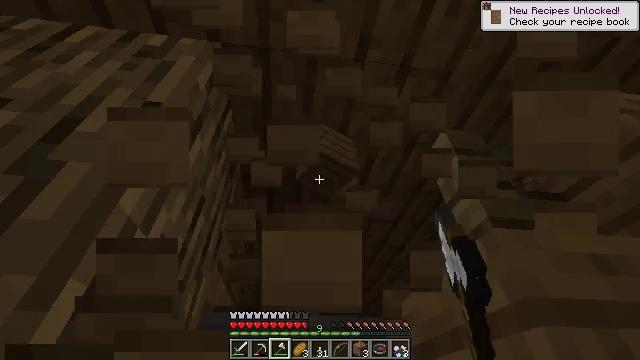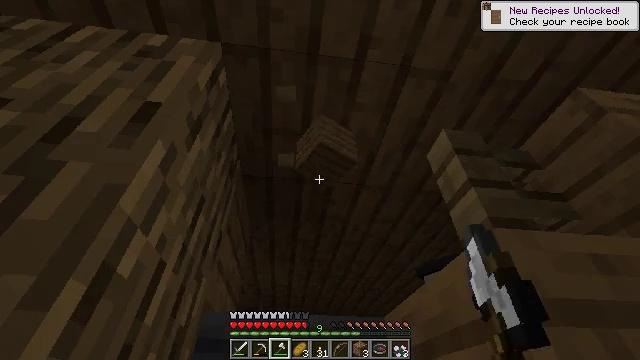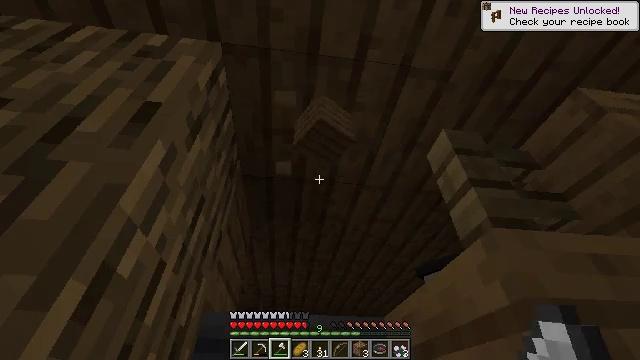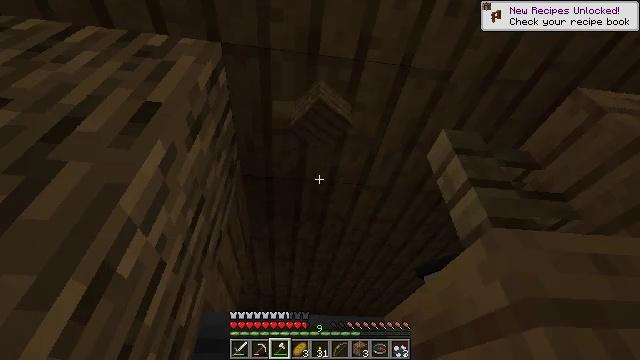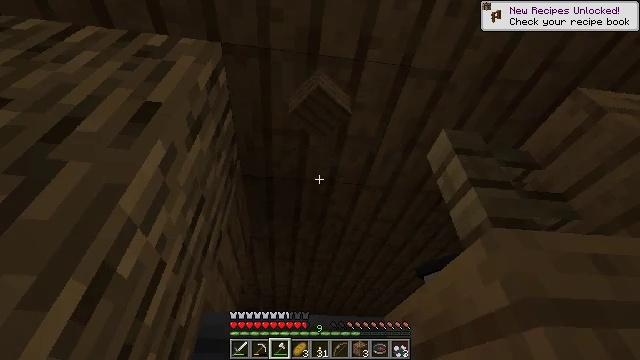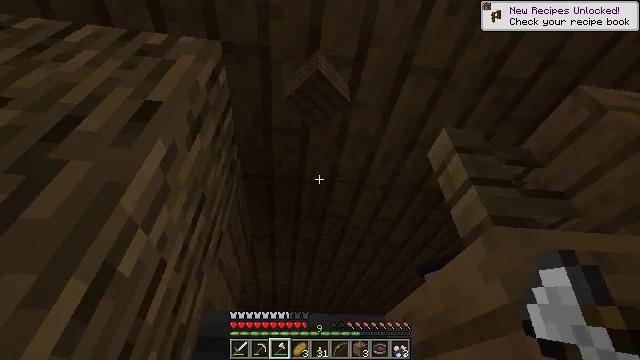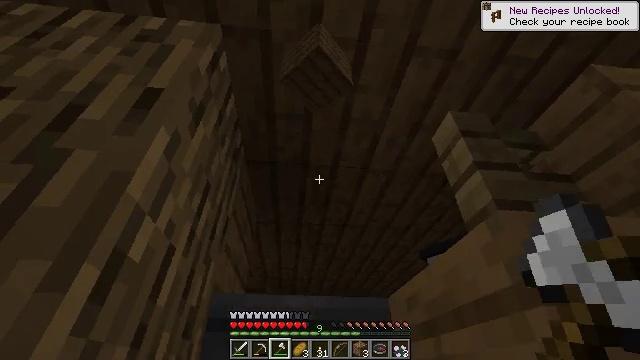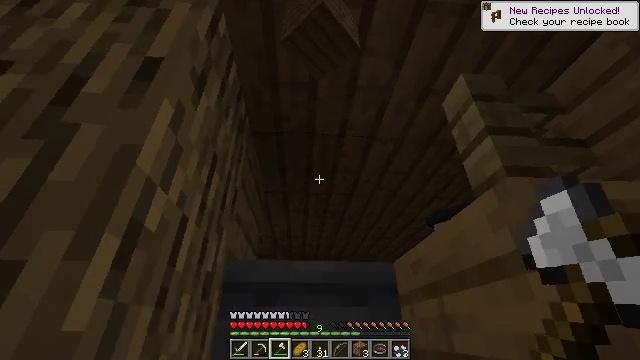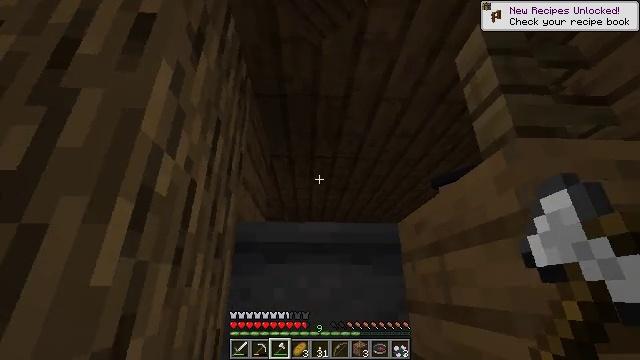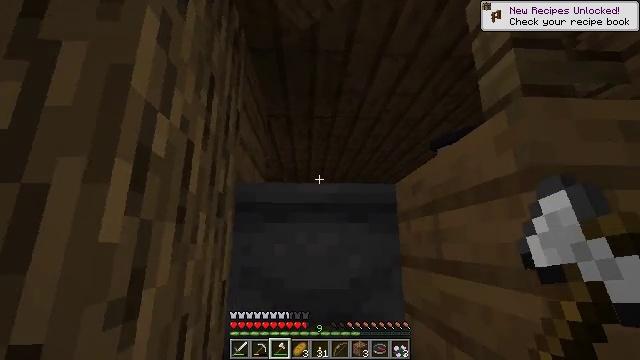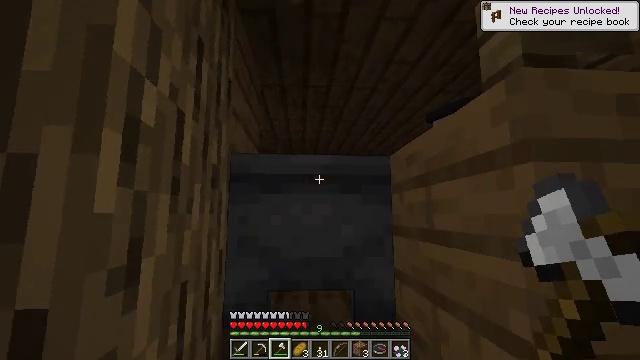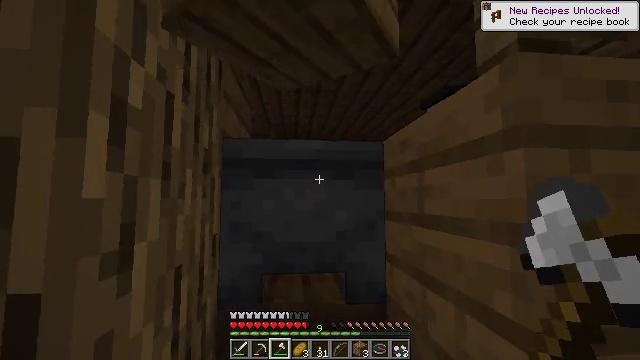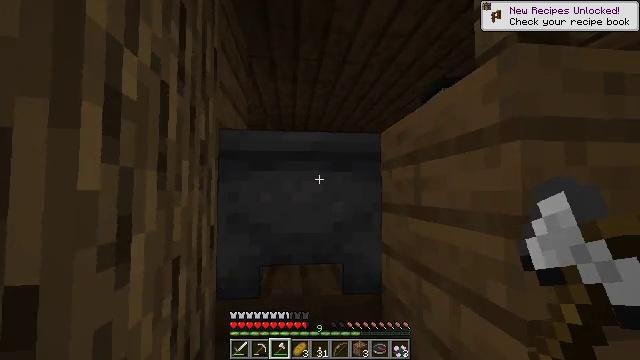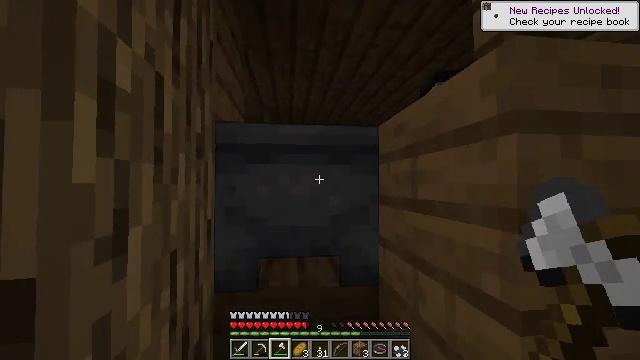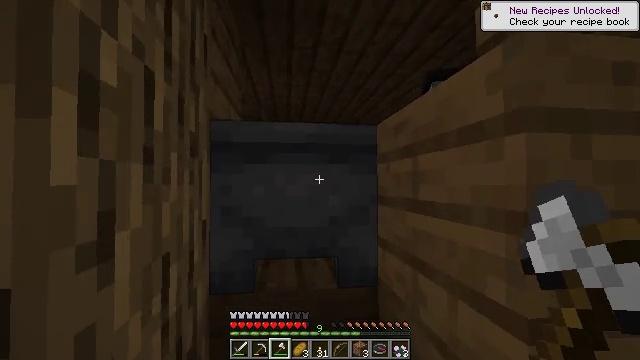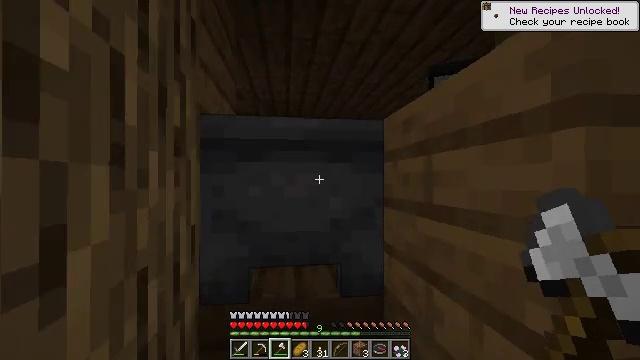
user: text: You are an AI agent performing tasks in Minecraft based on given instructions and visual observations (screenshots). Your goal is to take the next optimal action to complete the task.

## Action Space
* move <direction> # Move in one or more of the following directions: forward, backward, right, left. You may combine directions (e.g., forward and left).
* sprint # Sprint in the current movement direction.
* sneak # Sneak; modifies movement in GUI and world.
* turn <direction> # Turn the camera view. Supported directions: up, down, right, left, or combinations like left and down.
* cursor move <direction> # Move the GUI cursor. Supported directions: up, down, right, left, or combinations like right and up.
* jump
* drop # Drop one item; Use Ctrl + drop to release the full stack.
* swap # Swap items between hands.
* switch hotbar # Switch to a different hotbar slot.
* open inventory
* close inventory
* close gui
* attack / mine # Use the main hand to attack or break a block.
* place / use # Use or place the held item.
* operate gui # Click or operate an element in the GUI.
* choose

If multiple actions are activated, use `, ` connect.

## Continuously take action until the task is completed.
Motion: motion action
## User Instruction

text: Mine the cauldron block.
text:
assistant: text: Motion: no_op
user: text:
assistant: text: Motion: no_op
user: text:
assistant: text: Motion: no_op
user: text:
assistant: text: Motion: no_op
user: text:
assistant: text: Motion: no_op
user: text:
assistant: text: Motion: turn left and down
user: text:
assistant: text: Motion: turn left and down
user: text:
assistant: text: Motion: turn left and down
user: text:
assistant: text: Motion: turn down
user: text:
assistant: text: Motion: turn right and down
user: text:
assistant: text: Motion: turn right and down
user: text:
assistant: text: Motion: turn down
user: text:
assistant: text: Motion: turn down
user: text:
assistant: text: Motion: move forward
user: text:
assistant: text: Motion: move forward
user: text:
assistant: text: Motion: move forward, turn down
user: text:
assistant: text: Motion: move forward, turn down
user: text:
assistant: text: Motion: move forward
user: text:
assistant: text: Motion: move forward
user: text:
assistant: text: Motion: no_op
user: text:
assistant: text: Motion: no_op
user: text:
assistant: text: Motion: no_op
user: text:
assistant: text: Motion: no_op
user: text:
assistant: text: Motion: no_op
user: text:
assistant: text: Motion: no_op
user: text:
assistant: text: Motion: turn down
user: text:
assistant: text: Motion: turn left and down
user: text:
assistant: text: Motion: move back, turn down
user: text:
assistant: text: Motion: move back
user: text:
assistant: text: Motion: move back